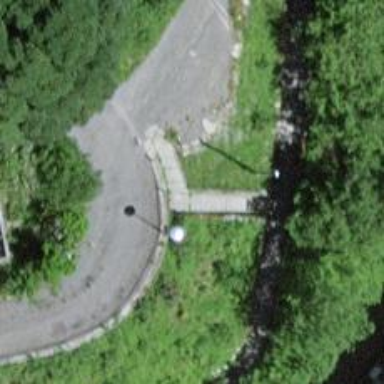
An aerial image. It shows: Set of steps on the road.